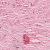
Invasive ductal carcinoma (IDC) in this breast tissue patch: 1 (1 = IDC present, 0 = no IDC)